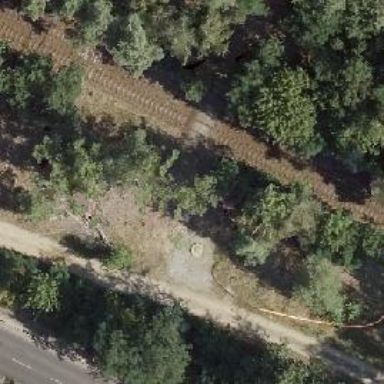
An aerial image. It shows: Concrete track with grade1 tracktype.